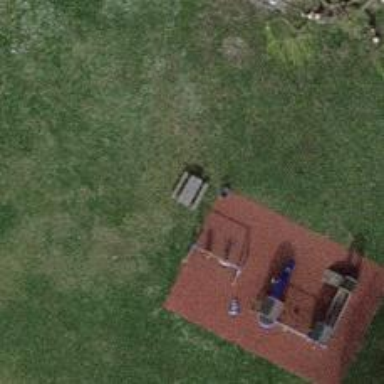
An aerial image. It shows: Picnic table located in leisure land area.